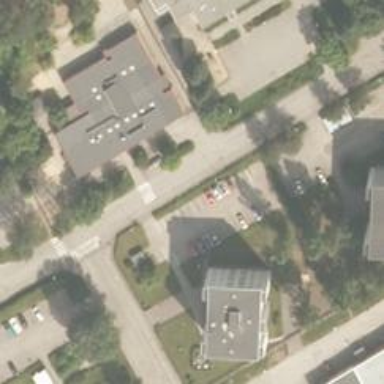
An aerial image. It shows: Asphalt cycleway.